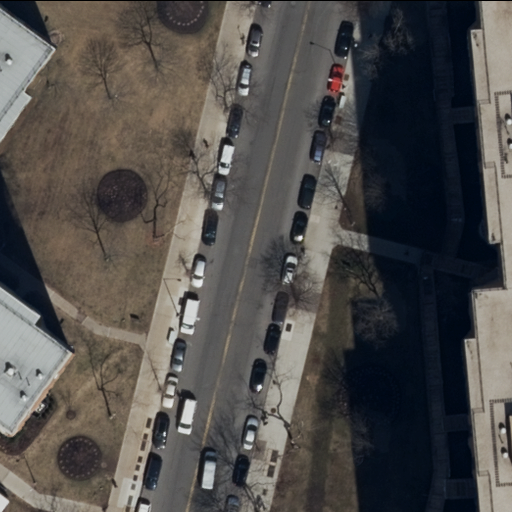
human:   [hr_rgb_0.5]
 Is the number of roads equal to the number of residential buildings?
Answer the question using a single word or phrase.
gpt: no

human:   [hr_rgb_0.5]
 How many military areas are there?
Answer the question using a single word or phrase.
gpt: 0

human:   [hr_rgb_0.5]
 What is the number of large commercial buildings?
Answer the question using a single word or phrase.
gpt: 0

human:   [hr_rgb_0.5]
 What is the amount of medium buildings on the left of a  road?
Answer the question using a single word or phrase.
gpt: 0

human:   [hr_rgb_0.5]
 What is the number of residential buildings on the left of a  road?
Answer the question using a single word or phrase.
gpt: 1

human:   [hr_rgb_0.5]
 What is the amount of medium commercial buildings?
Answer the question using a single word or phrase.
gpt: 0

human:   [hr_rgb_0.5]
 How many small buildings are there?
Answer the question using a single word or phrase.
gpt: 0

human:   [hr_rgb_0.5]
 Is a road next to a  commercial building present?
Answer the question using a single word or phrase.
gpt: no

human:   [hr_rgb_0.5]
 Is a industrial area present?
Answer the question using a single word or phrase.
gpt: no

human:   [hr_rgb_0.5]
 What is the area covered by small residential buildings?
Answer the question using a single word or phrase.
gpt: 0m2

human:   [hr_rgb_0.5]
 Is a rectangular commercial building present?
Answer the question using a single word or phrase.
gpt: no

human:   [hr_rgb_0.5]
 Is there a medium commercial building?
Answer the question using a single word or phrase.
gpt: no

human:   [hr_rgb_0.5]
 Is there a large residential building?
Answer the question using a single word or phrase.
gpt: yes

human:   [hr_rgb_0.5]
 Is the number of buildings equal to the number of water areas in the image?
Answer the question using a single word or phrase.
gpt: no

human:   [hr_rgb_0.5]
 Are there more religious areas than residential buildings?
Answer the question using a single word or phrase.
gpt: no

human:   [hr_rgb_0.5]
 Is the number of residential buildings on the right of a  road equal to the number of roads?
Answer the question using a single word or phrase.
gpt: no

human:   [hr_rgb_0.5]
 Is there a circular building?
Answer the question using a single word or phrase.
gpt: no

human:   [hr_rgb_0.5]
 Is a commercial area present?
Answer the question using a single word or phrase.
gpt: no

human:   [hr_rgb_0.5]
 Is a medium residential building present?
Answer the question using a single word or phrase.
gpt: no

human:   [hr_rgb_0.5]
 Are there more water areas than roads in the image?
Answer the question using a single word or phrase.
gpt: no

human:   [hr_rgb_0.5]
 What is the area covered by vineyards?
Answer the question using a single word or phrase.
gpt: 0m2

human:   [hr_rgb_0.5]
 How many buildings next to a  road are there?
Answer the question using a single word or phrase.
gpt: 2

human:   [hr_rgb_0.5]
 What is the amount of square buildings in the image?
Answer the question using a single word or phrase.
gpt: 0

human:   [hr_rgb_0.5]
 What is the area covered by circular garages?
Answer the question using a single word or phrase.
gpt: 0m2

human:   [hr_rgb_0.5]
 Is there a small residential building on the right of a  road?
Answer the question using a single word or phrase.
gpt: no

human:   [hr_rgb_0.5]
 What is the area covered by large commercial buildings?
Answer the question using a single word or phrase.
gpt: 0m2

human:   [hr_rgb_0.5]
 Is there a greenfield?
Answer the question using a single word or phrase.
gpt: no

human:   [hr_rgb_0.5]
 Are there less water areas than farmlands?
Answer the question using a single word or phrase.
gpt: no

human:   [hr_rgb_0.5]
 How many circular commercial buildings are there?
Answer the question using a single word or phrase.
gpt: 0

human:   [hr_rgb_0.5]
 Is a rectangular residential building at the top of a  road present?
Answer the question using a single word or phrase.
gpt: no

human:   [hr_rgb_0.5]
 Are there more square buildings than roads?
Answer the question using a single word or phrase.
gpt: no

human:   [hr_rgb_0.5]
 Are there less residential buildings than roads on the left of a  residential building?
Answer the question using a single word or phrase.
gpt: yes

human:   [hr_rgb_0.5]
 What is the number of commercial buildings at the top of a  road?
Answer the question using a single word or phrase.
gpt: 0

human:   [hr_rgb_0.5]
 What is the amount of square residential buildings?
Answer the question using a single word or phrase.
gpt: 0

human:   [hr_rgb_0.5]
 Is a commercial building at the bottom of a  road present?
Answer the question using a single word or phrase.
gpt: no

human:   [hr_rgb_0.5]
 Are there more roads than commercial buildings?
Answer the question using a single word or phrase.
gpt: yes